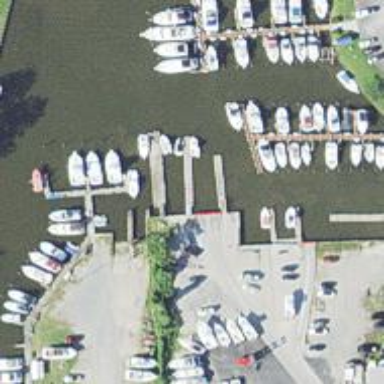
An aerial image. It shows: Slipway on leisure land.